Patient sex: F
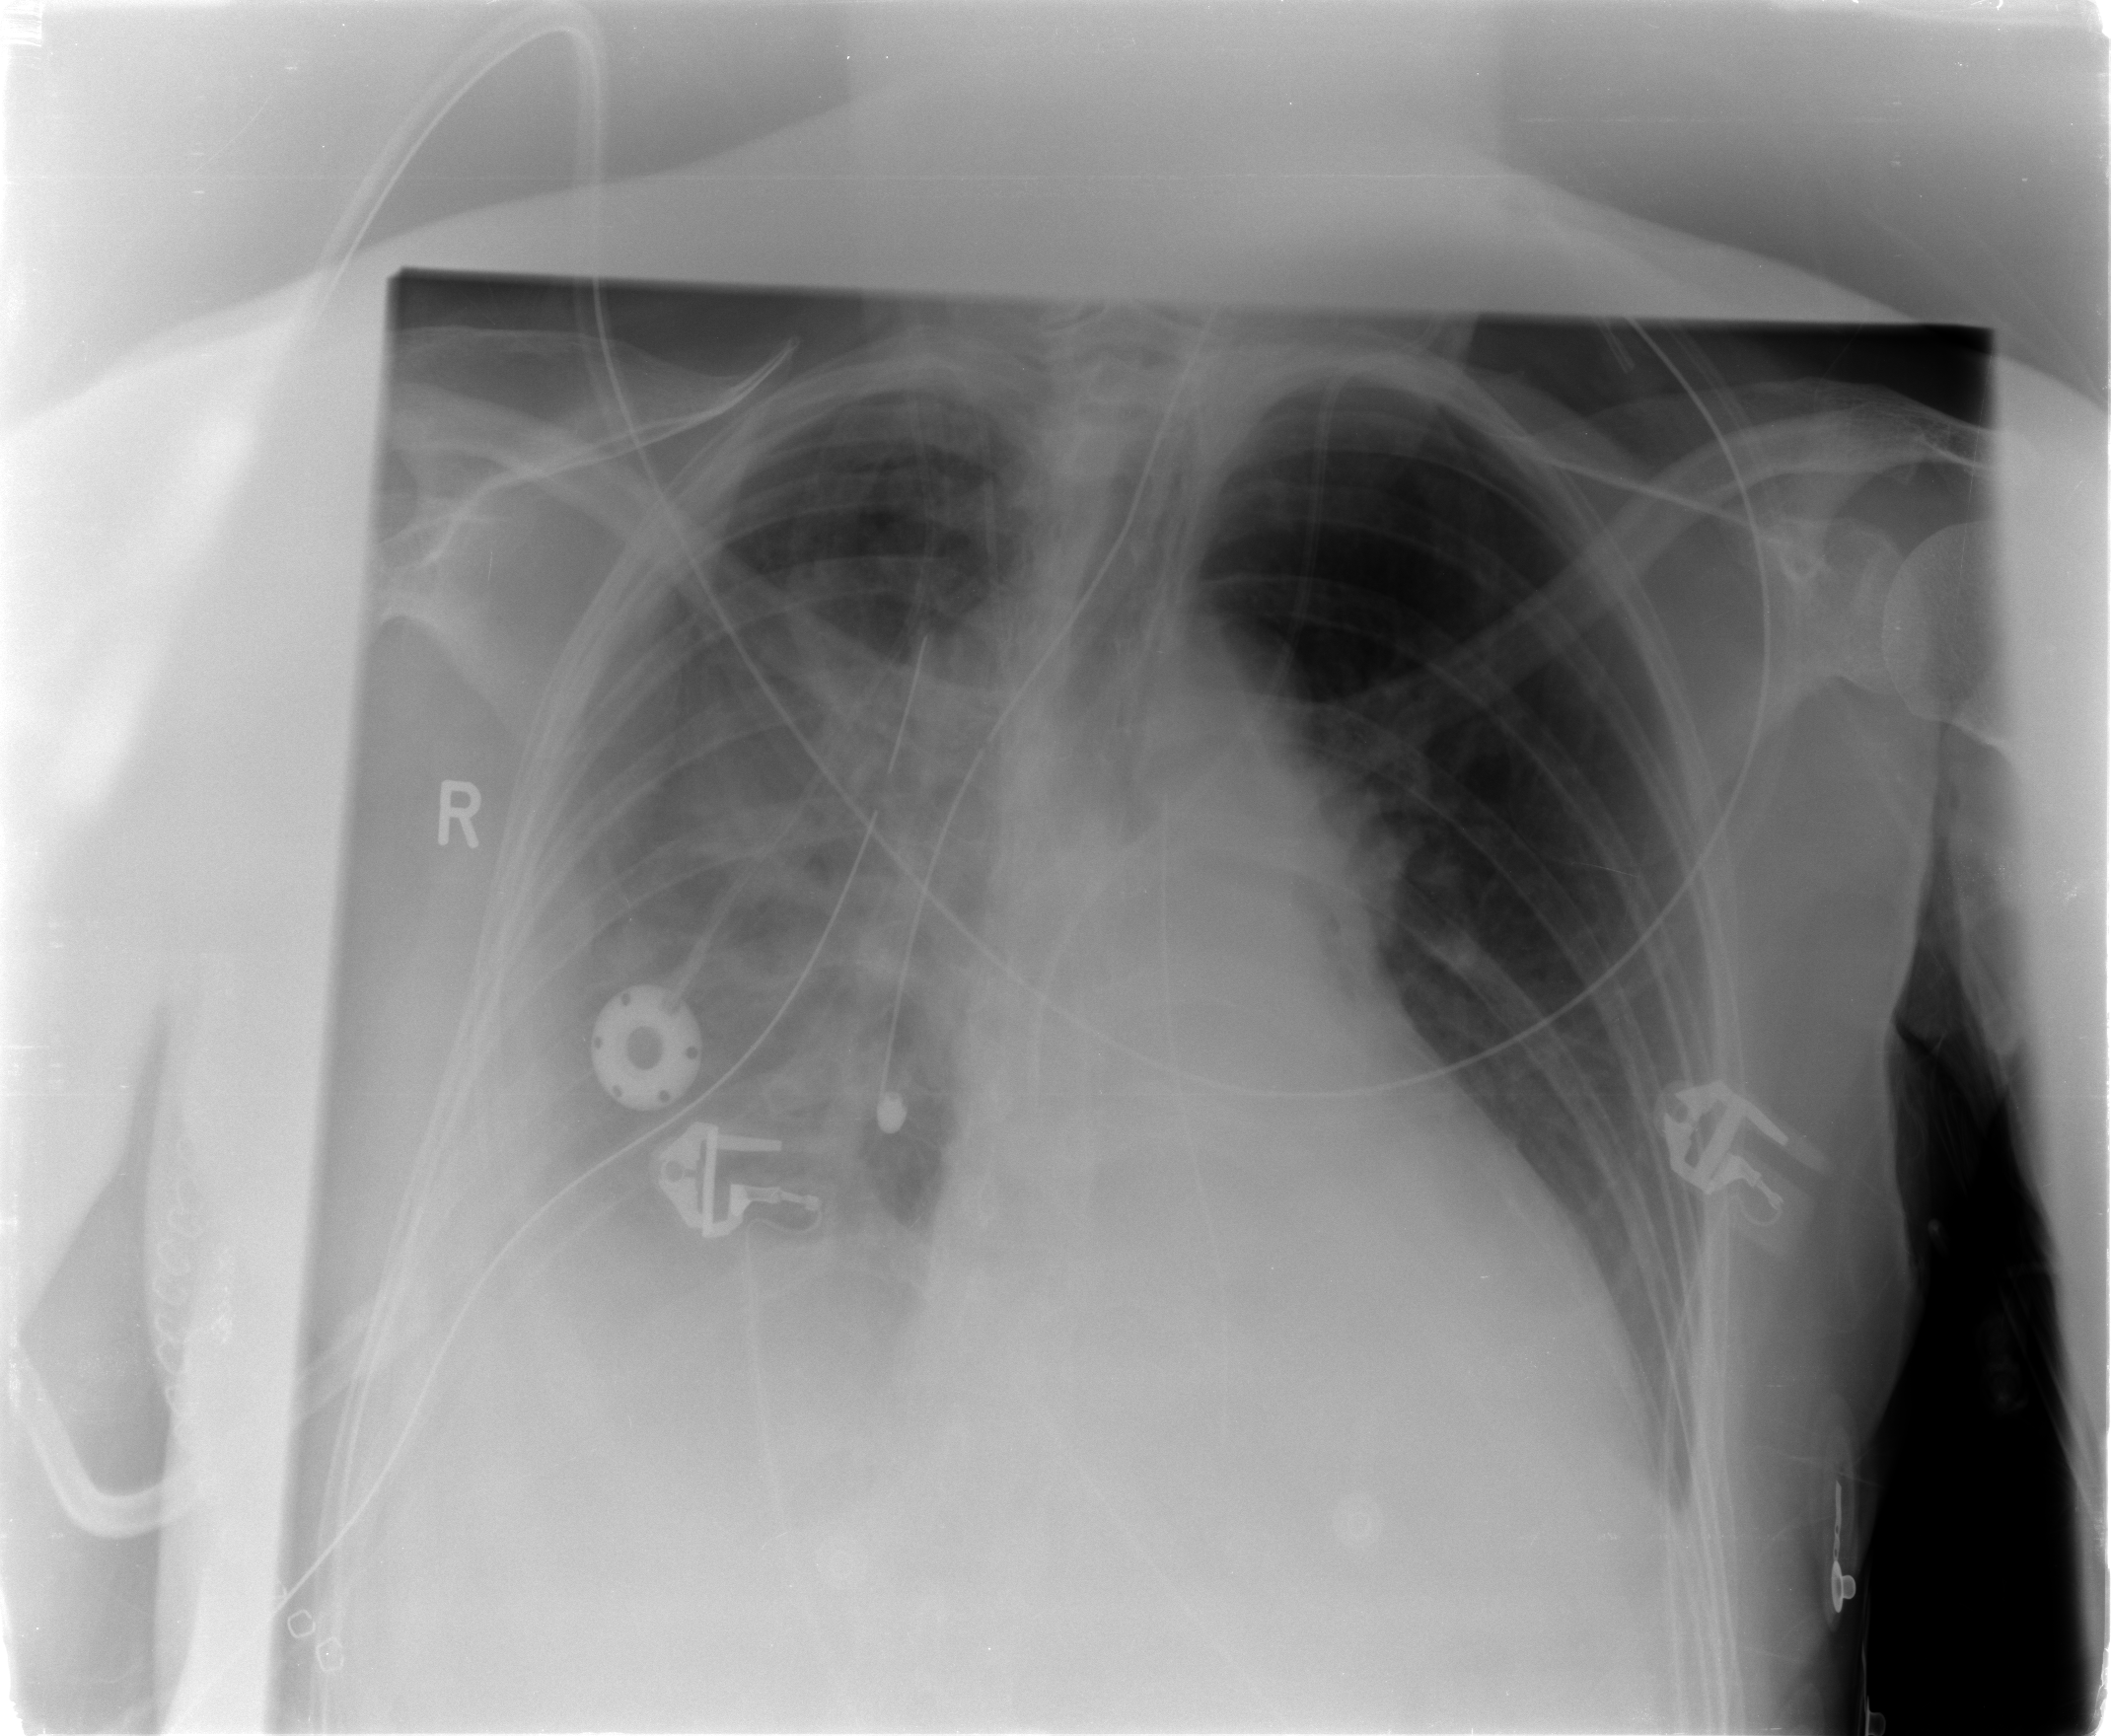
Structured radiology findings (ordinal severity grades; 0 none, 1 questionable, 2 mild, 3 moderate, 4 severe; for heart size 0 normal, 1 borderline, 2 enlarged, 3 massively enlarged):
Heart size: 2
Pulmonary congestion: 0
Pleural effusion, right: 3
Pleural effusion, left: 1
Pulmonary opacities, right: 1
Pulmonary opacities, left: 0
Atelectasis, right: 2
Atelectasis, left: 1